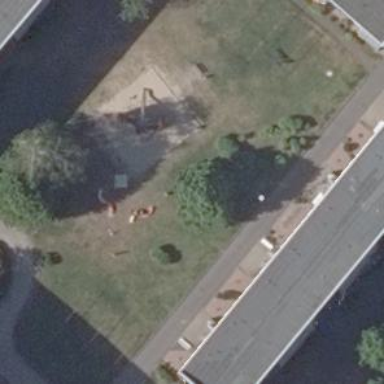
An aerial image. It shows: Playground area for leisure land.